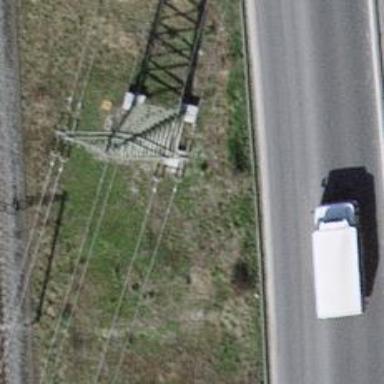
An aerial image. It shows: Lattice structure tower.